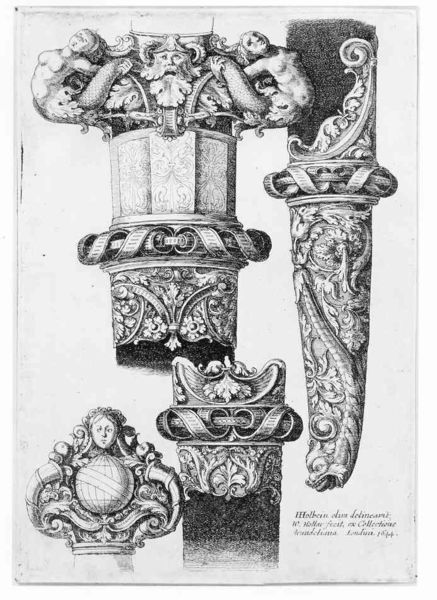
Titel: Vier Teile eines verzierten Dolches
Künstler: Wenzel Hollar
Standort: Karlsruhe
Institution: Staatliche Kunsthalle Karlsruhe
Schlagwörter: blätter, kopf, körper, laub, mann, nackt, weiß, frauen, menschen, blume, blumen, frau, grau, haar, köpfe, schwarz, skizze, säule, säulen, zeichnung, muster, ornament, schleife, bart, gesichter, architektur, band, gesicht, messer, herr, figur, blatt, pflanzen, schleifen, renaissance, engel, putte, ranken, relief, schrift, studie, grafik, graphik, figuren, dekoration, weib, weiber, detail, inschrift, dekor, floral, ornamente, verzierung, metall, stuck, scheide, oberkörper, griff, klinge, antike, maske, deko, druck, radierung, stich, illustration, schwarzweiß, schwert, meerjungfrauen, nixe, nixen, kugel, allegorie, entwurf, kapitelle, kapitell, studien, verziert, wappen, griffe, knauf, schnörkel, gotisch, verschlungen, dolch, mittelalter, nymphen, fabelwesen, malerie, eichenblatt, baroque, meerjungfrau, hans, hörner, büsten, beispiele, bänder, entwürfe, putten, ornamentik, kupferstich, reliefs, welt, schaft, verspielt, legende, wissenschaft, gegenstände, mächtig, grotesken, holbein, schwraz, handgriff, abschluss, poseidon, rollwerk, architekturelemente, frauenfiguren, felief, gott des meeres, meeresgott, ghotisch, nachkt, 1644, posaidon, arcantusblätter, #kapitell, kppf, blatwerk, kapietll, vdeko